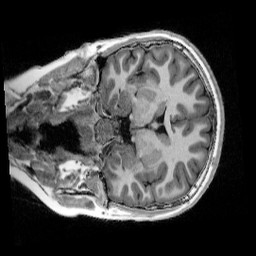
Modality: UNIT1_denoised
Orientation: coronal
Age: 10
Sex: female
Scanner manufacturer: siemens
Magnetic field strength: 3 T
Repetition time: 4 s
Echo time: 0.00303 s